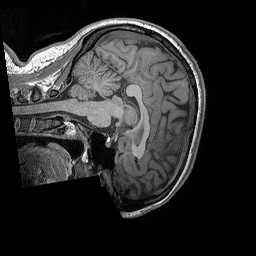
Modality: T1w
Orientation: sagittal
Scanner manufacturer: siemens
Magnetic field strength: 3 T
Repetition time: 2.3 s
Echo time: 0.00298 s